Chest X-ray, PA view. Patient: 63 years old, sex F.
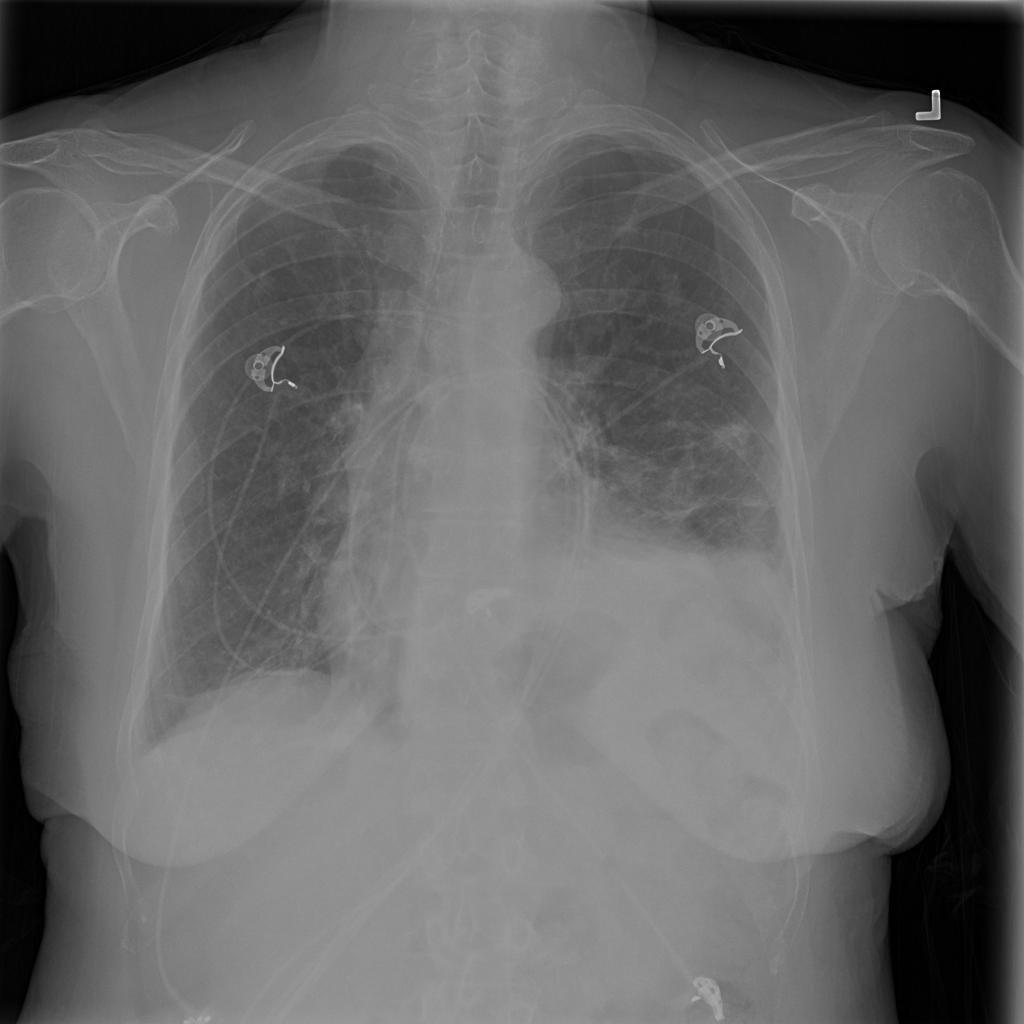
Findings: No Finding